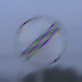
Verkehrszeichen: EndeSaemtlicherBegrenzungen
Umgebung: Outdoor, Suburban
Tageszeit: SunriseSunset
Wetter: PartlyCloudy
Licht: Natural
Jahreszeit: NotSpecified
Kontrast: LowContrast